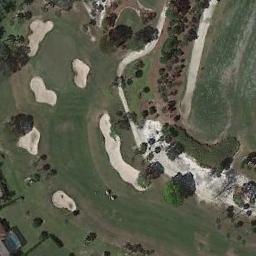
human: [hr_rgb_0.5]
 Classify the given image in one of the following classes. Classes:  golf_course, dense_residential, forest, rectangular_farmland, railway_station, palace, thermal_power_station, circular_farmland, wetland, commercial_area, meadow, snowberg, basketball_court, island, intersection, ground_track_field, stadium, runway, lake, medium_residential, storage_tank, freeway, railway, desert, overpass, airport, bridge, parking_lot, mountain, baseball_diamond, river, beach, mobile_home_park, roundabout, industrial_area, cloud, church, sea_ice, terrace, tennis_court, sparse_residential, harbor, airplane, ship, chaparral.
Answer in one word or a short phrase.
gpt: golf_course